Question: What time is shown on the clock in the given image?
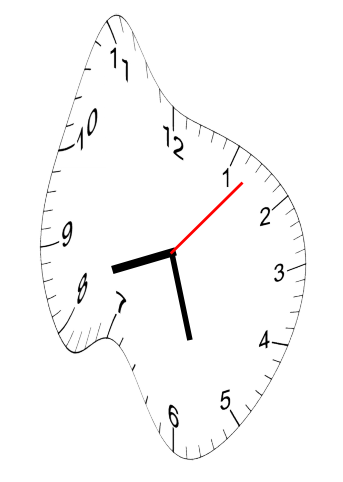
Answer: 08:27:07